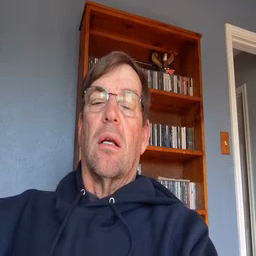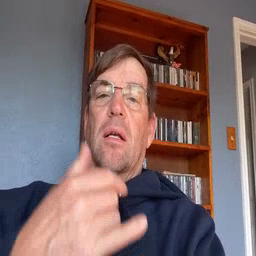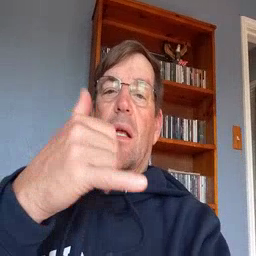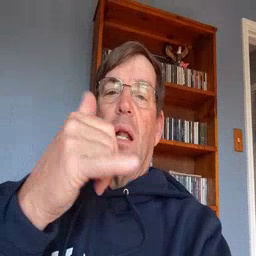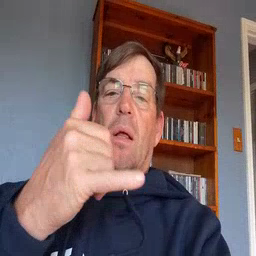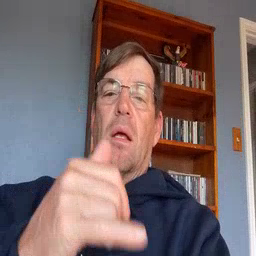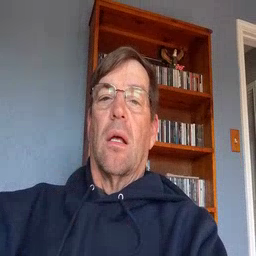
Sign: yellow